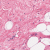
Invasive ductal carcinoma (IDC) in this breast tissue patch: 0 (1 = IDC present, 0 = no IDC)